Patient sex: M
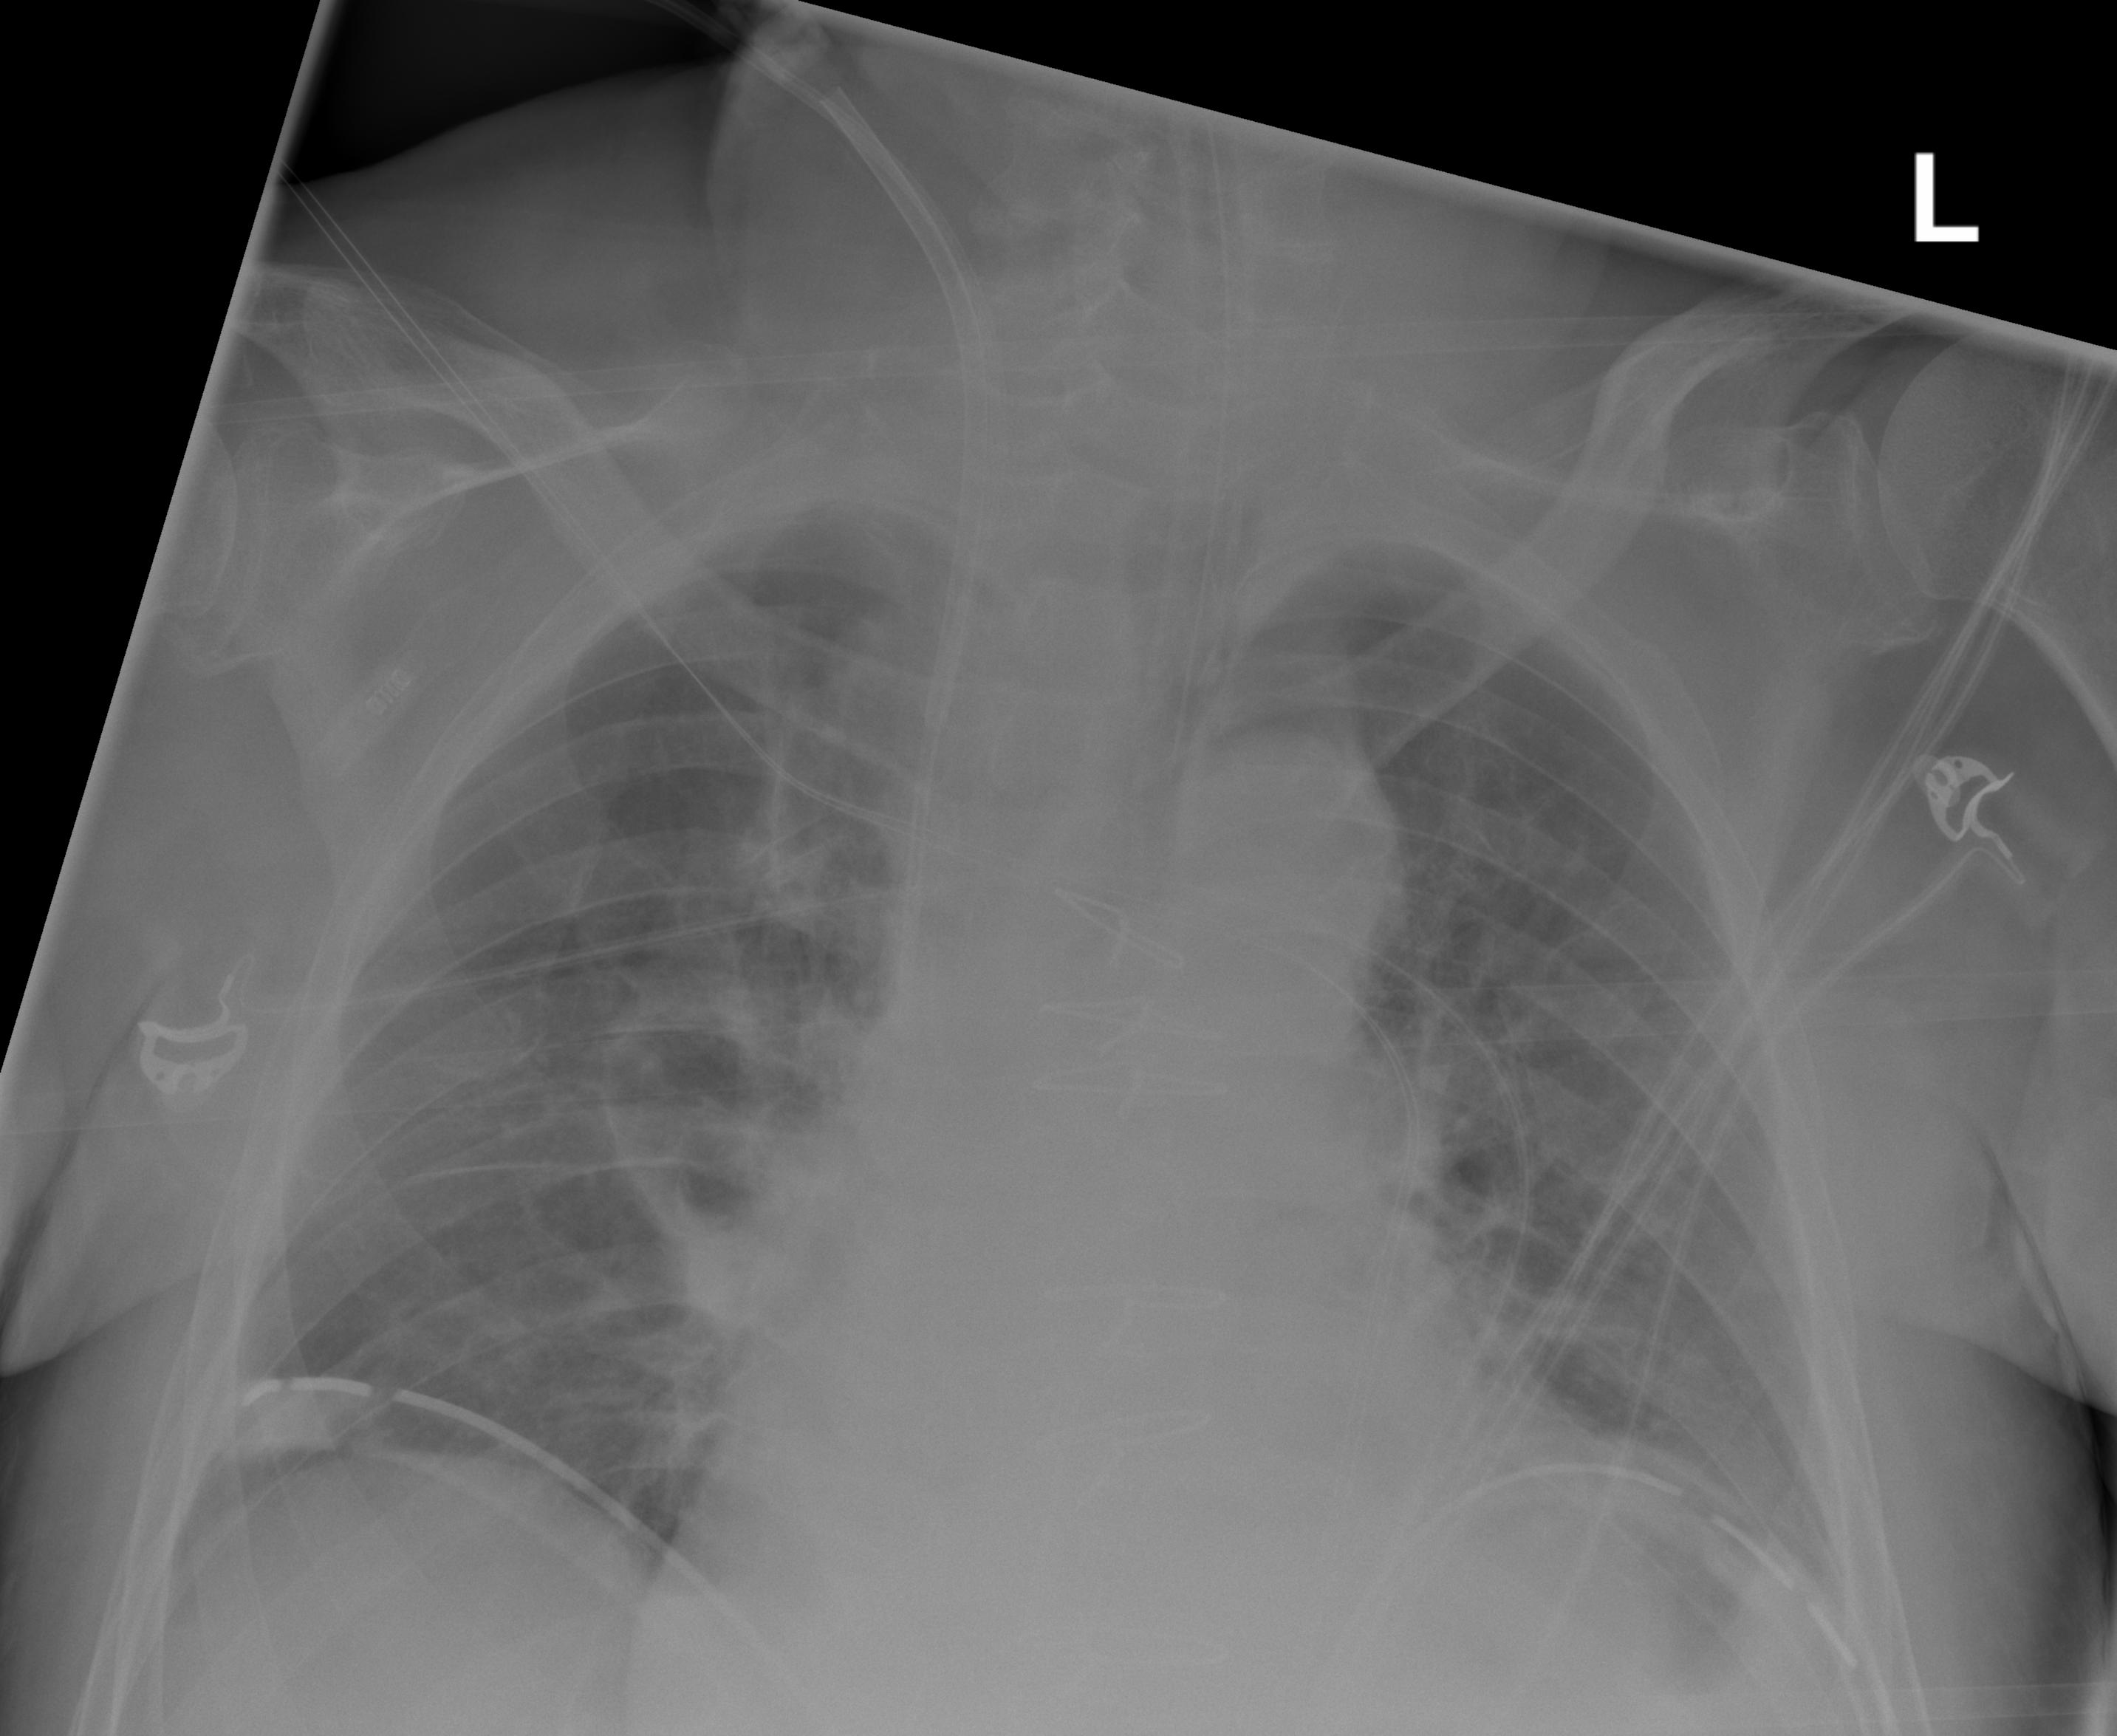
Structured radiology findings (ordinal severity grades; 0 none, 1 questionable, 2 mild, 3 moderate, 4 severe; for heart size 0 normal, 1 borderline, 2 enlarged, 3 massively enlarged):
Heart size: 2
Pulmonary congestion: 2
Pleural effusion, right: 0
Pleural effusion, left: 2
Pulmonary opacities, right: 0
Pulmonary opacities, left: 0
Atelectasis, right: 0
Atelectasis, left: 2